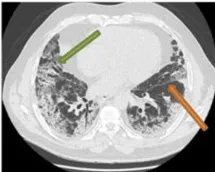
Follow-up chest CT scan of post-COVID-19 pneumonia (second chest CT scan). The chest CT scan performed 4 weeks after the management of severe COVID-19 pneumonia reveals the appearance of bronchiectasis. Green arrow),. Fissure deformity. Orange arrow).
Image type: radiology (ct)